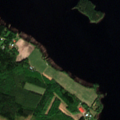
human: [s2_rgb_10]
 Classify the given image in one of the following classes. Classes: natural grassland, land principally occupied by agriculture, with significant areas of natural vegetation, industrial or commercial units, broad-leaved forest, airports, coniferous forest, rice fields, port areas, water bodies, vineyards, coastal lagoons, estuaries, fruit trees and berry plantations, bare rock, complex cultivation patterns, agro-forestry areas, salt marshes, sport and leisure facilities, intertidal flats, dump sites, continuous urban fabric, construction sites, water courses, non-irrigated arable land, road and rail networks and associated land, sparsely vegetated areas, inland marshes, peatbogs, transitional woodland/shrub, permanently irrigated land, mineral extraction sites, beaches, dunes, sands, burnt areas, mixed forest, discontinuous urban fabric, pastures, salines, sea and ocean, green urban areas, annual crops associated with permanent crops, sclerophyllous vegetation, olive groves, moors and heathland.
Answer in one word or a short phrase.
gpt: land principally occupied by agriculture, with significant areas of natural vegetation, mixed forest, transitional woodland/shrub, water bodies